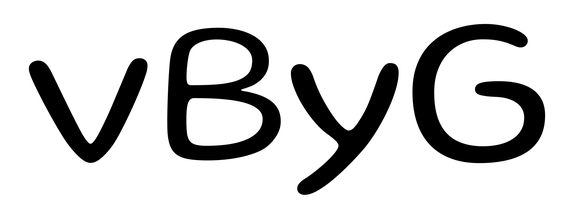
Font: Gluten_Light